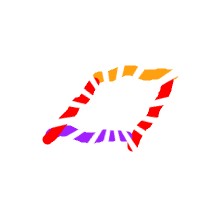
Shape: parallelogram